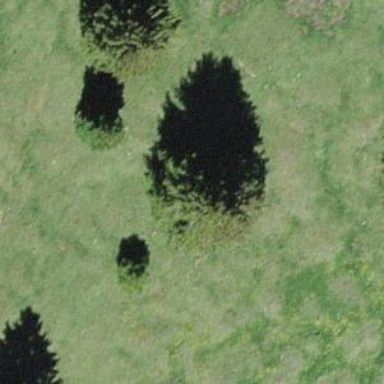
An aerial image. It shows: Needle-leaved tree in its natural environment.